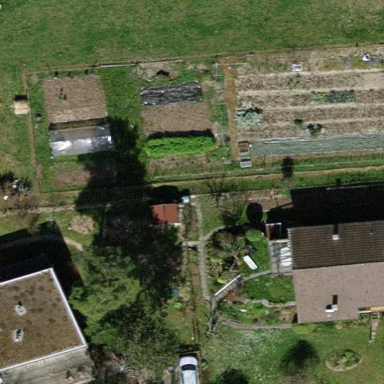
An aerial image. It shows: Garden that is leisure land.